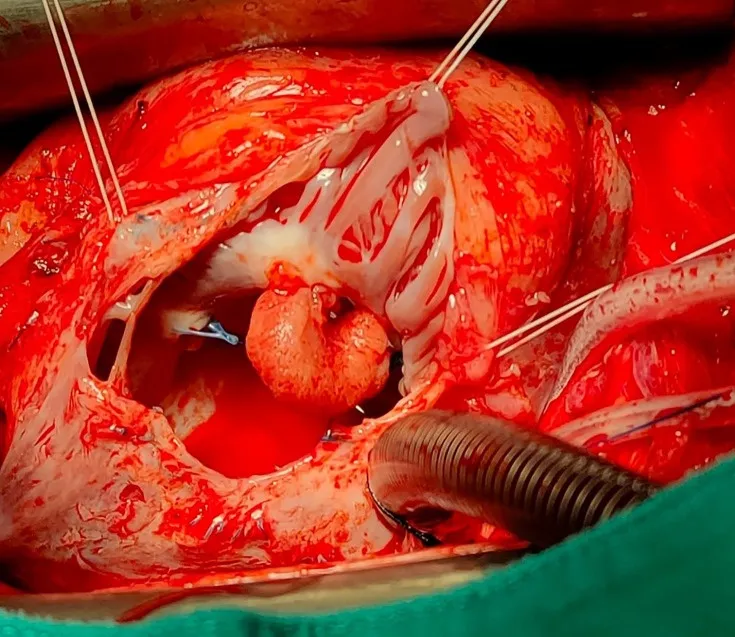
Intraoperative findings. . Intraoperative surgical view demonstrating the presence of a pedicled mass attached to the atrial wall between the pectinate muscles and the anterior tricuspid annulus.
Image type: medical_photograph (other_medical_photograph)